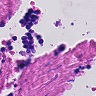
Metastatic tissue present: no